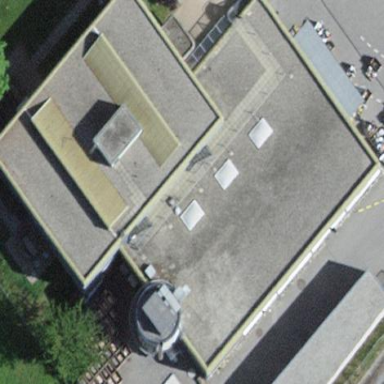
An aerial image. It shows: Commercial building.